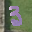
Label: 3